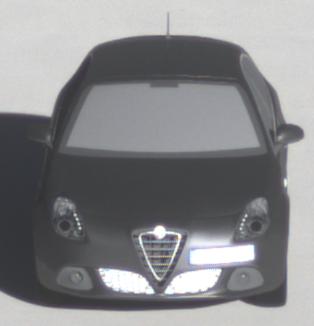
Make: Alfa Romeo
Model: Giulietta 1.4 TB 16V
Detailed model: Giulietta (940)
Model produced from: 2010/05
Model produced until: 2013/03
Doors: 5
Color: gray
Road condition: dry road
Daytime: morning or afternoon
Contrast: high contrast